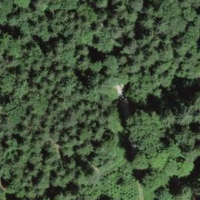
EUNIS habitat code: 43
Species observed at this site:
Urtica dioica